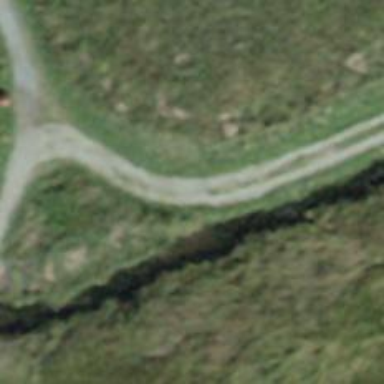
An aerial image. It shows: Unpaved path.